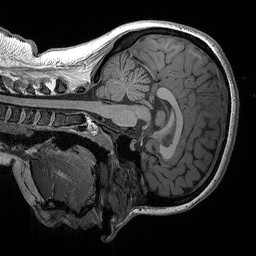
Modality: T1w
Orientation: sagittal
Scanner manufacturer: siemens
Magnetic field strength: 3 T
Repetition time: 2.3 s
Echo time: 0.00298 s